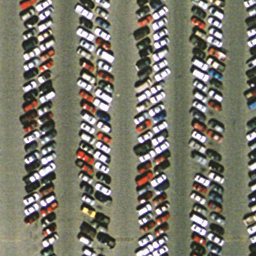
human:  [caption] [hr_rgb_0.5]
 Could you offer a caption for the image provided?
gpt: Lots of cars parked neatly in the parking lot .

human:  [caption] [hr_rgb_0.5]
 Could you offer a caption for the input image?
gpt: Many cars are very closed to each other in the parking lot .

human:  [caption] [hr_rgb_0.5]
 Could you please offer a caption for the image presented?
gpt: It is a parking lot with many cars densely arranged .

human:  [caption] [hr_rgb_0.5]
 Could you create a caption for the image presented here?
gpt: Lots of cars are very closed to each other in the parking lot .

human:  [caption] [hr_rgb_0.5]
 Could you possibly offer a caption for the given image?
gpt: Many cars densely arranged in the parking lot .